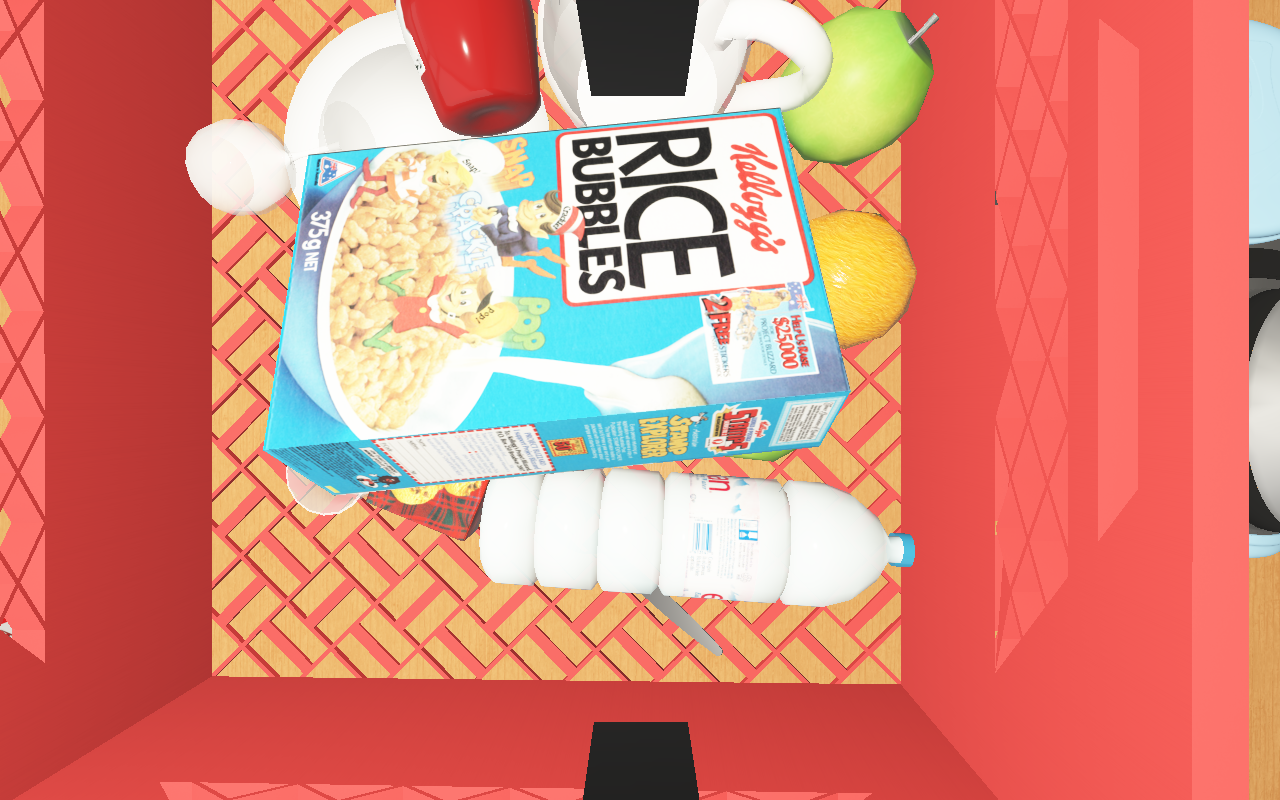
Objects in the scene:
water bottle
apple
apple
orange
orange
plate
glass
wineglass
jam jar
cereal box
biscuit box